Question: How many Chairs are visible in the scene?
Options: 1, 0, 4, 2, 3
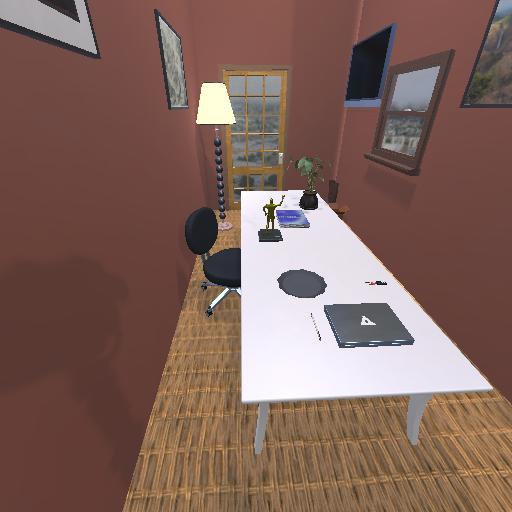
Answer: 1